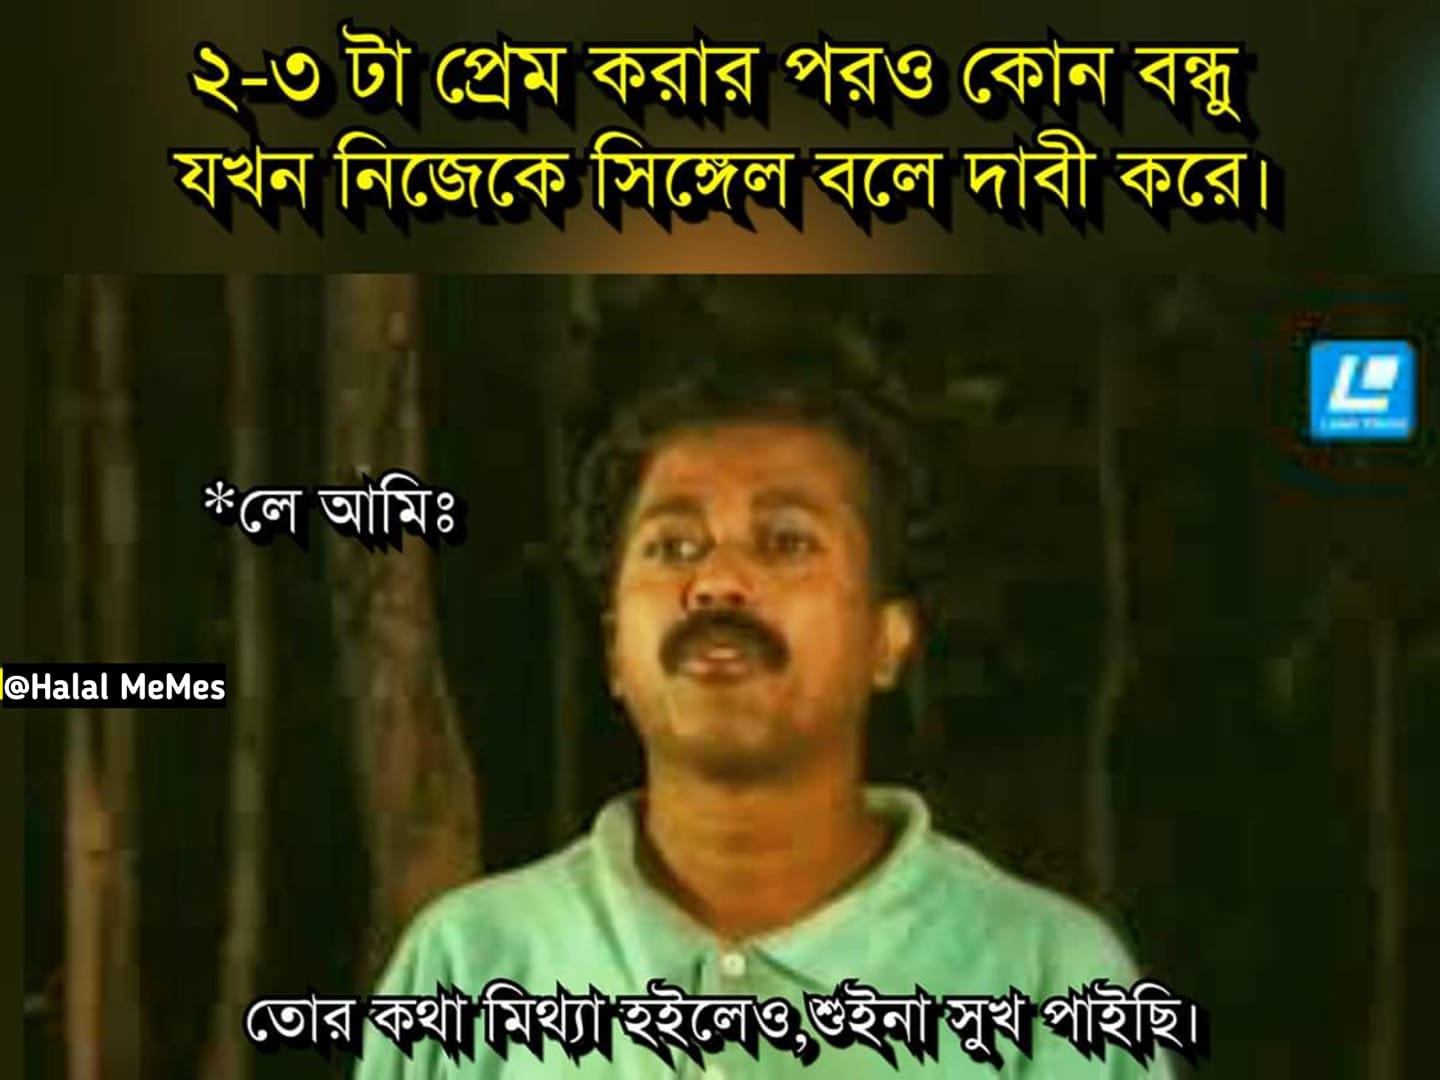
Text: ২-৩ টা প্রেম করার পরও কোন বন্ধু যখন নিজেকে সিঙ্গেল বলে দাবী করে। *লে আমি: তোর কথা মিথ্যা হইলেও, শুইনা সুখ পাইছি।
Label: Non Hate